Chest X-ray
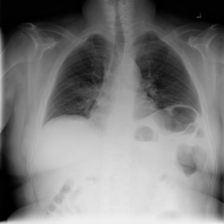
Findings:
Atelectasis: positive
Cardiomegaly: negative
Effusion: negative
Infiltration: positive
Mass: negative
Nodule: negative
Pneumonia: negative
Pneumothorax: negative
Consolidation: negative
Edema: negative
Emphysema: negative
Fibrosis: negative
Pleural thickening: negative
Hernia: negative